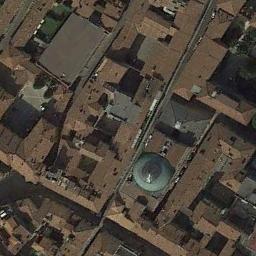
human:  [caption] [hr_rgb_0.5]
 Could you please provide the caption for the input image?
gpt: The church with a circular roof is surrounded by many red buildings .

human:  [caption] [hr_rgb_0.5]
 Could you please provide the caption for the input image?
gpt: The church with a green circular dome and the rest of the church has some orange sloping roofs .

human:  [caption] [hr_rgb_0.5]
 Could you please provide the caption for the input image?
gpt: This is a church  It is made of brown and yellow bricks .

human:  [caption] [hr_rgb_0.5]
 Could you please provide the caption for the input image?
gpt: A cathedral with an orange roof and a gray dome on the main house in the middle of the church .

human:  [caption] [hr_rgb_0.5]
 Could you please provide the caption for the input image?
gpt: There are many buildings near the church .